Field crop: maize
Growth stage: 2
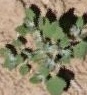
Species: chenopodium